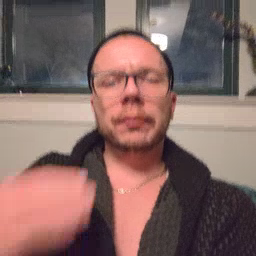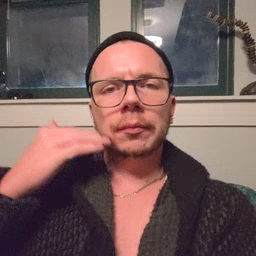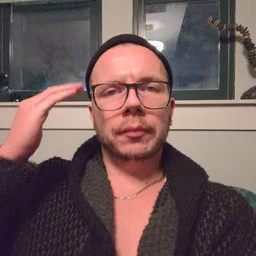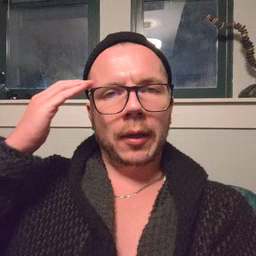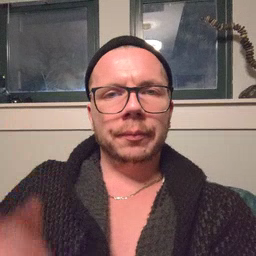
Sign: head